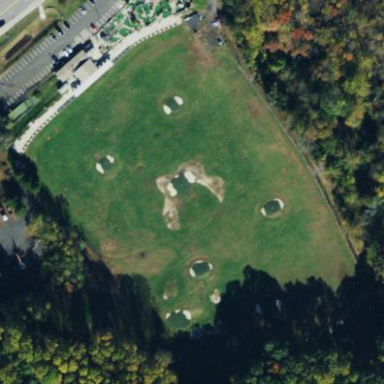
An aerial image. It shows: Golf course with driving range.